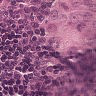
Metastatic tissue present: yes